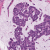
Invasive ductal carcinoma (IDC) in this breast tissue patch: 1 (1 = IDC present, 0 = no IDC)